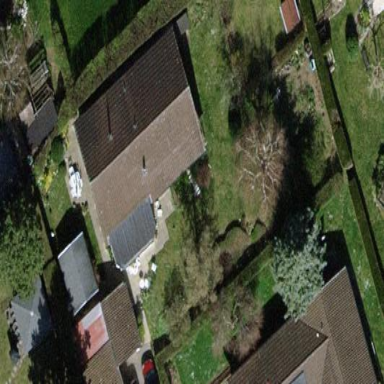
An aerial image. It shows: Simple house.